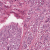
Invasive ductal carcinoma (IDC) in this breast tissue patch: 1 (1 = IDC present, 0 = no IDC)